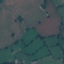
Land use / land cover class: Pasture